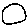
Label: circle